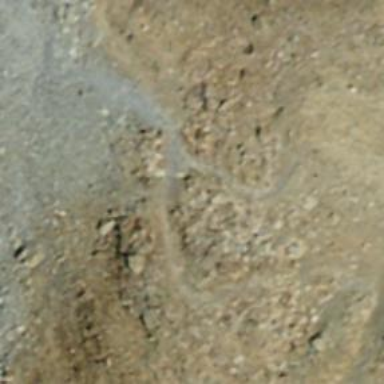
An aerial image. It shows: Footway pathway with rocky surface.